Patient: sex F, age 83
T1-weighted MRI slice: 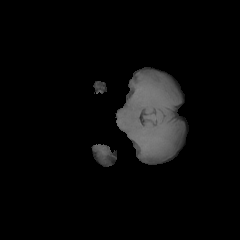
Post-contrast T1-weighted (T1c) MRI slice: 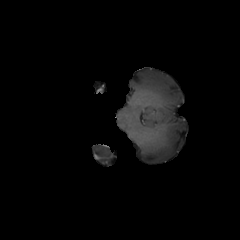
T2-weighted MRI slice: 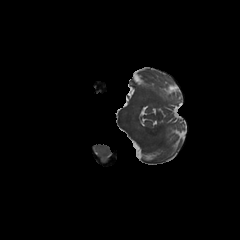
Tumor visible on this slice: no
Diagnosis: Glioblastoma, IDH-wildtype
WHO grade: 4